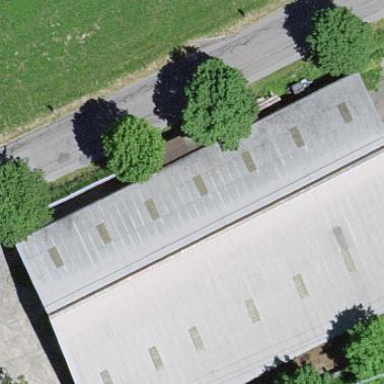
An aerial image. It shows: Farm building.